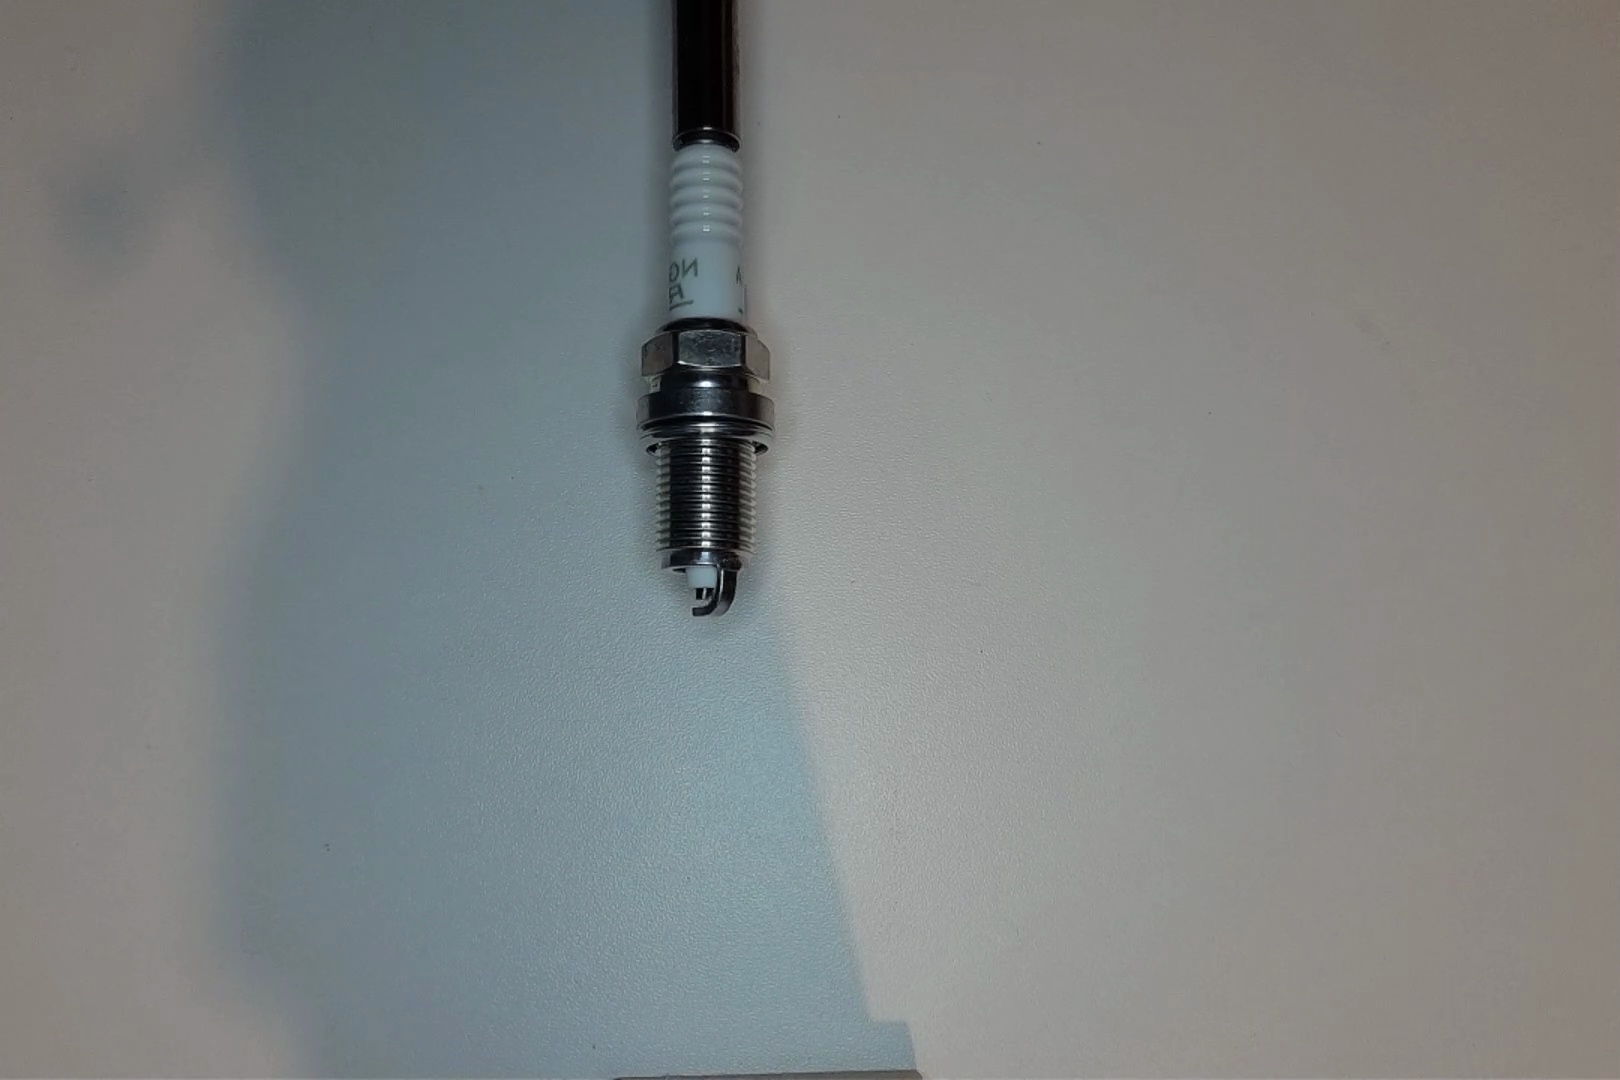
Label: normal